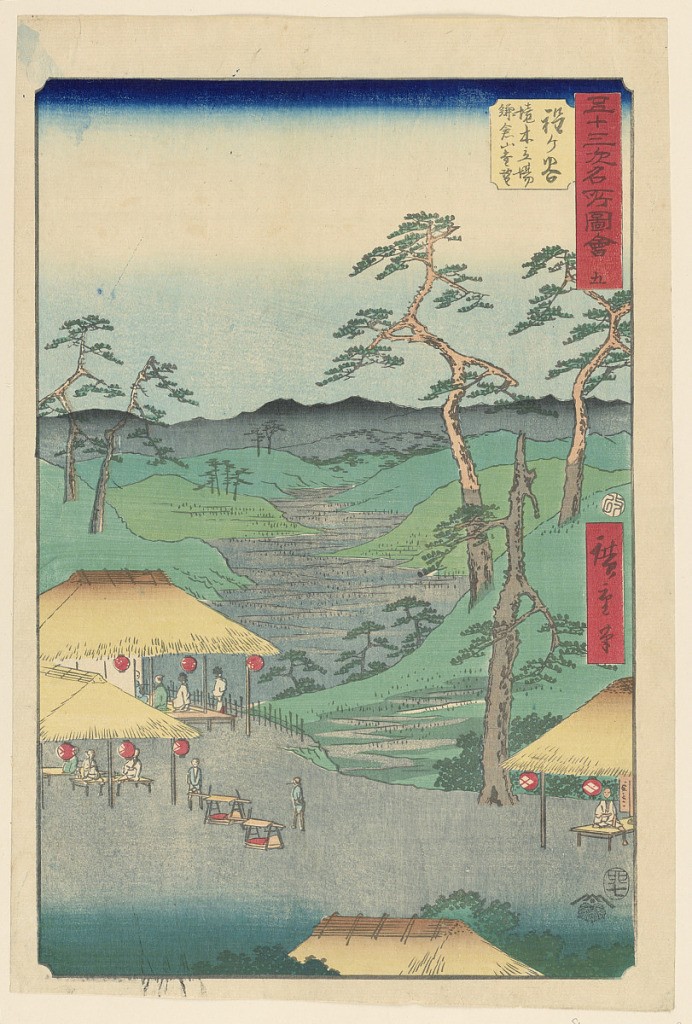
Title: Valley View
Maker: Ando Hiroshige, Japanese, 1797–1858
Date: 1797-1858
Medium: Woodblock print in colored ink on paper
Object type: Print
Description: Hiroshige's eye-catching folded valley leads the viewer's eye to meander towards the front of the print. Here we see four partial huts are lit with lanterns. Beneath them, people are resting on benches or standing outside enjoying the day.